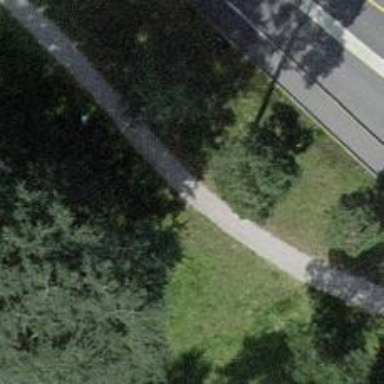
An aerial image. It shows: Footway with fine gravel surface.